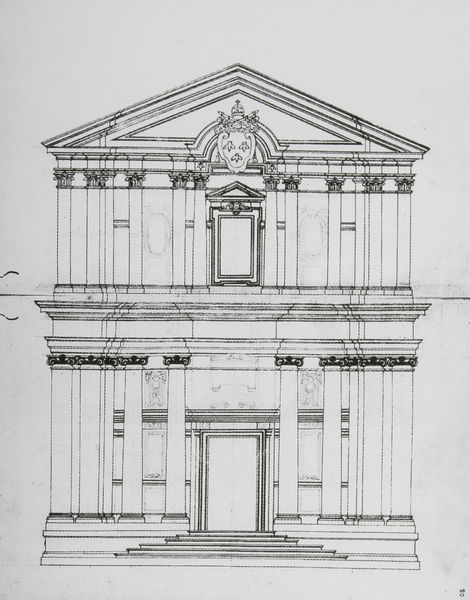
Titel: Aufriss der Fassade von SS. Lucca e Martina in Rom
Künstler: Pietro da Cortona
Standort: Mailand
Institution: Castello Sforzesco, Civiche Raccolte d'Arte
Schlagwörter: baum, kopf, weiß, fenster, grau, marmor, schwarz, skizze, säule, säulen, tür, zeichnung, dach, gebäude, haus, tier, architektur, barock, gesicht, mensch, sockel, stein, bild, figur, klassizismus, blatt, front, krone, balkon, papier, bogen, fassade, türen, farben, giebel, linien, pilaster, treppe, treppen, stufen, tor, foto, eingang, antike, stockwerk, stich, schwarzweiß, entwurf, architrav, kapitelle, kapitell, fries, portal, wappen, sims, gesims, architrave, mauern, antik, griechenland, plan, löwe, lilien, geometrie, fot, geschoss, kapitel, gebälk, aufriss, tympanon, zeichung, tüt, strukturierung, glypthotek, sümmetrisch